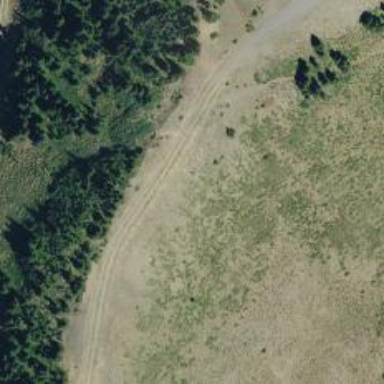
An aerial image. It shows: Track road.